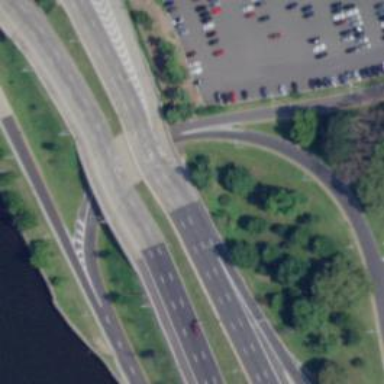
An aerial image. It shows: Urban freeway or expressway.